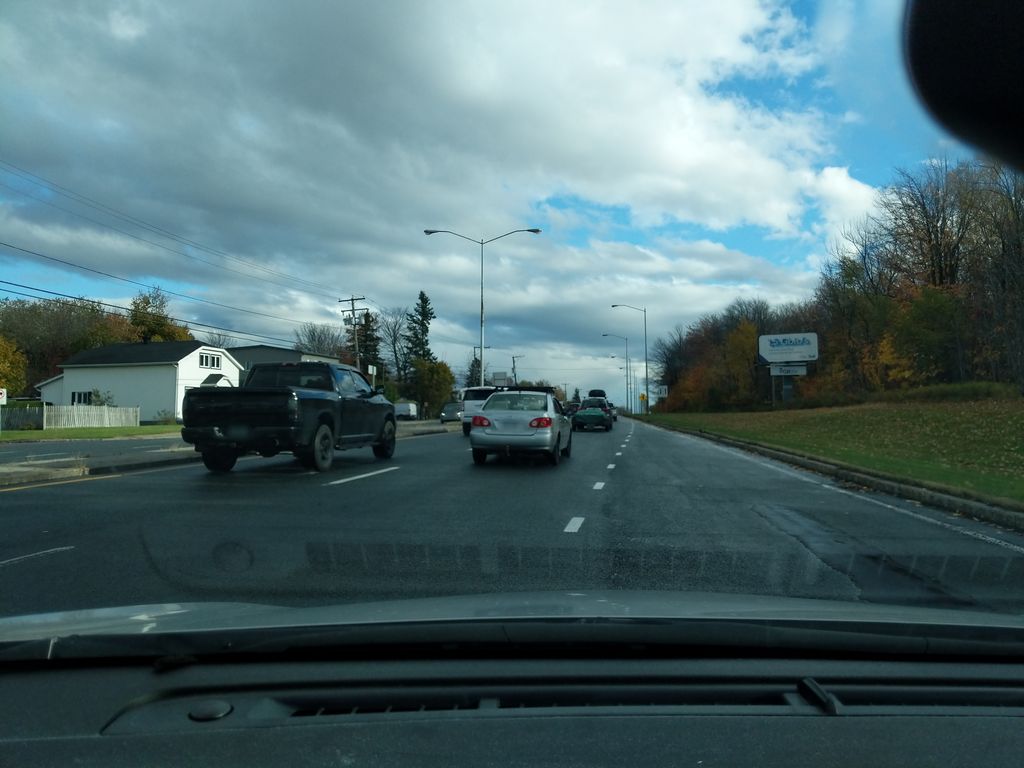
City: quebec_city